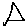
Label: triangle